Brain MRI, t1w sequence, axial 2D slice.
Patient: age 29, sex F, weight 95 kg, height 1.95 m
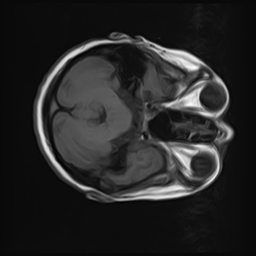